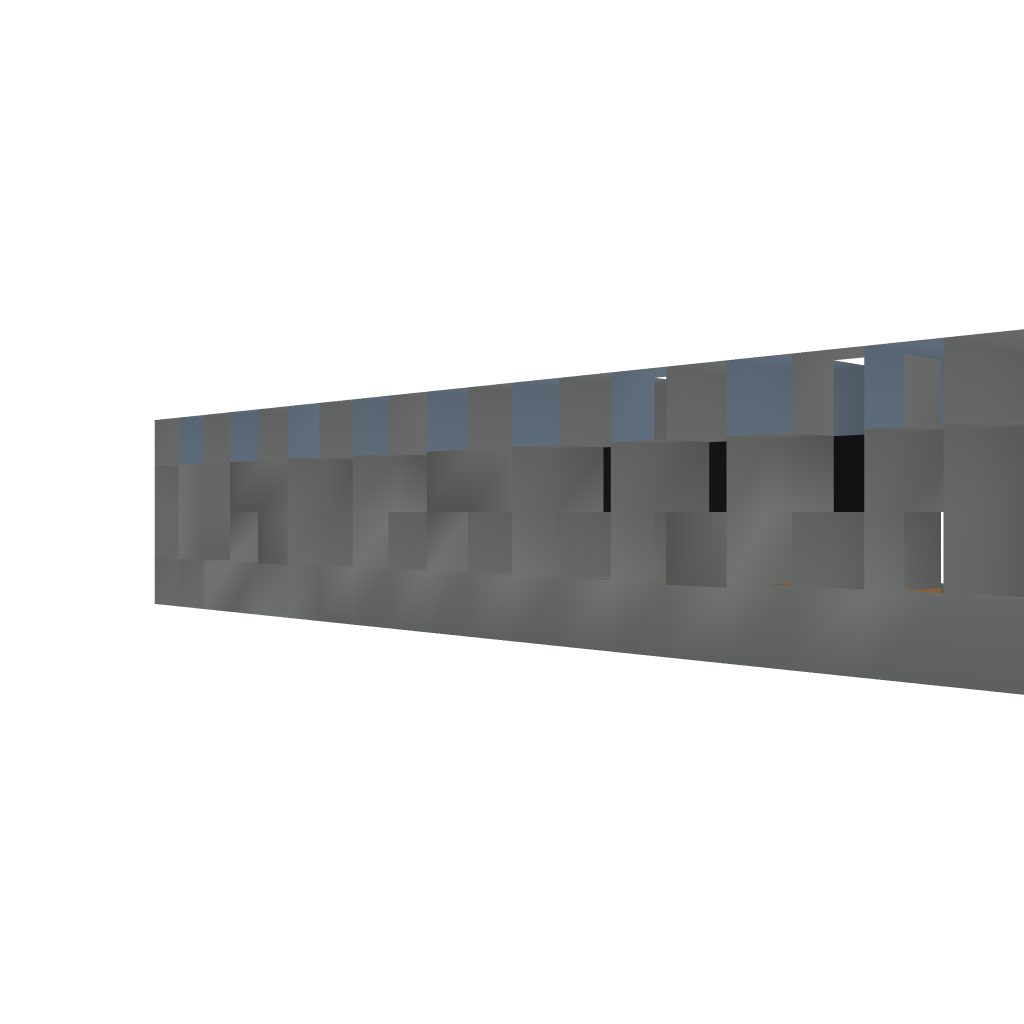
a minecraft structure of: OP Villager Trades